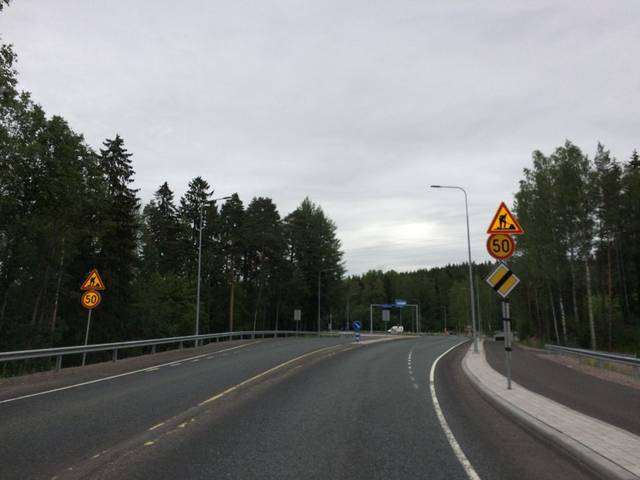
Region: Finland
Coordinates: 60.982, 24.505